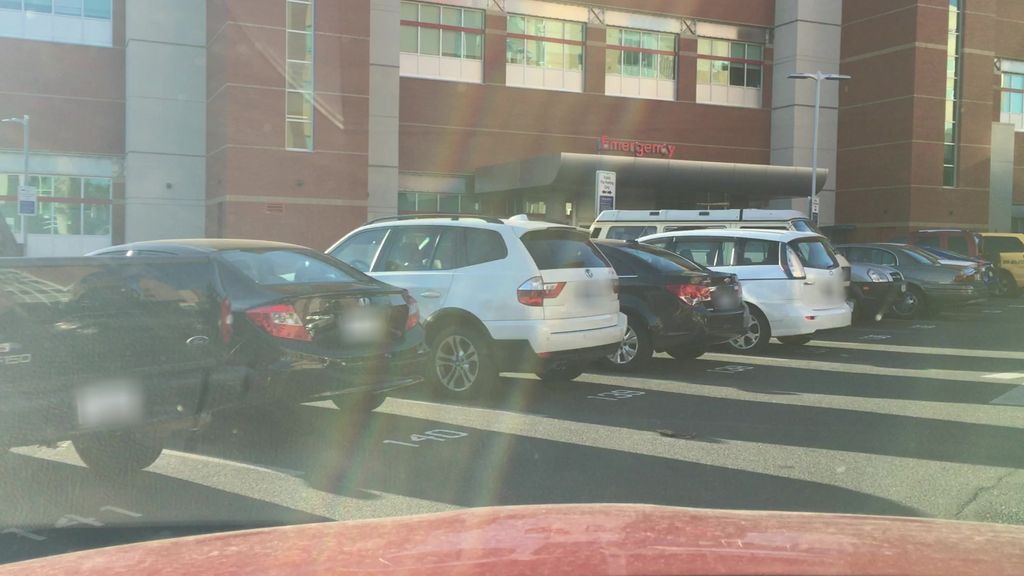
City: victoria